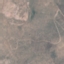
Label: HerbaceousVegetation